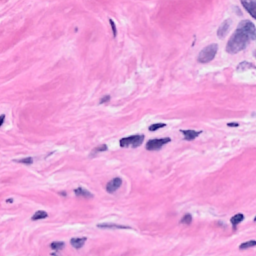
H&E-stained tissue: Breast